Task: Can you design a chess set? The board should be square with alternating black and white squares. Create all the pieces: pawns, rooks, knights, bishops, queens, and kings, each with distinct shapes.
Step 2287:
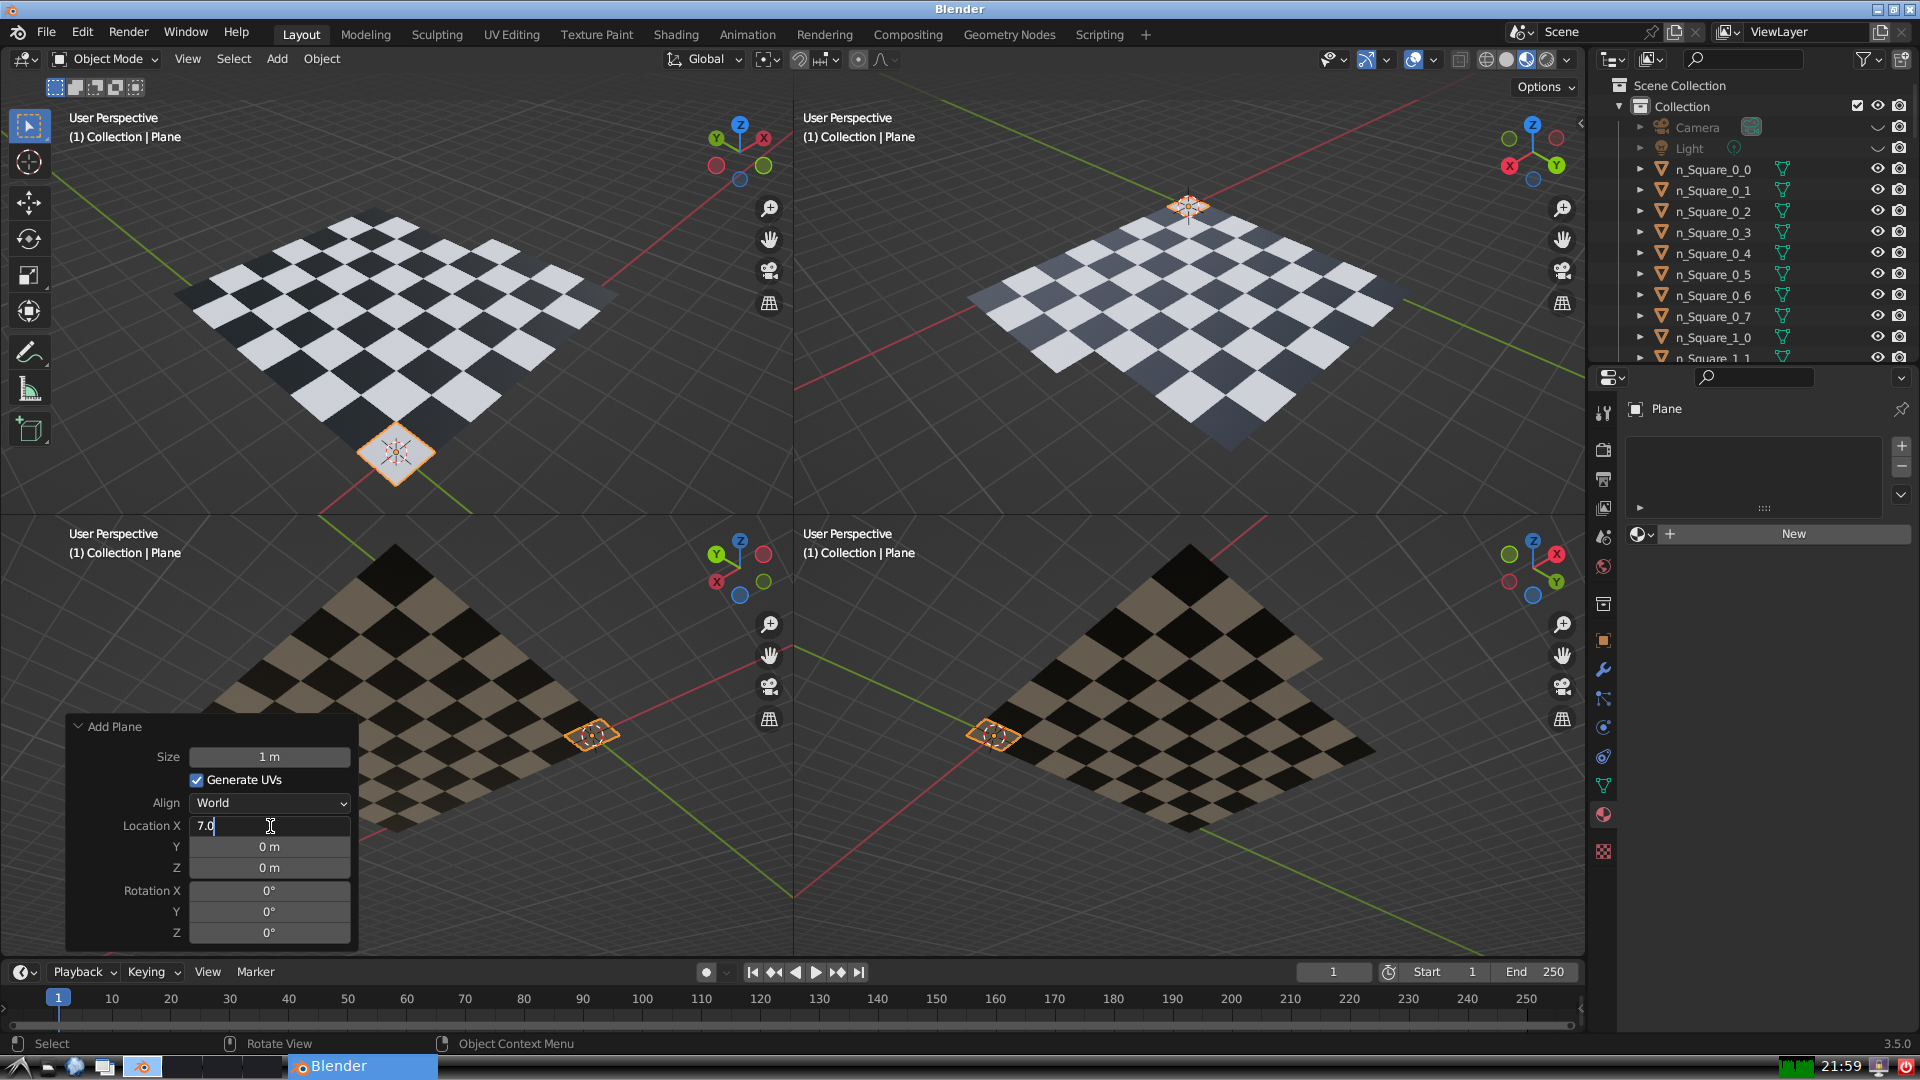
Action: {"key_press": ['Return']}